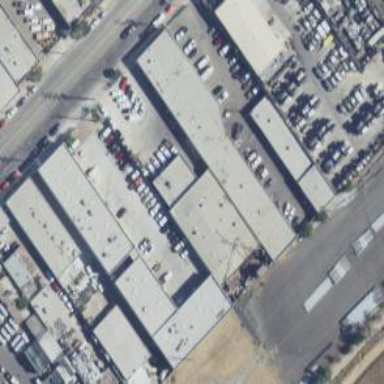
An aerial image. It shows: Industrial building.